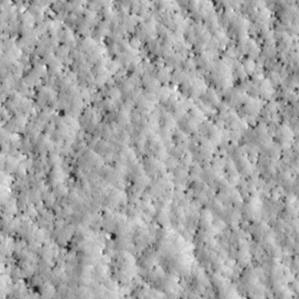
Label: non_frost